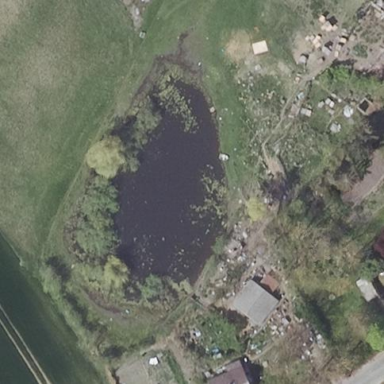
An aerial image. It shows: Serene pond surrounded by nature.